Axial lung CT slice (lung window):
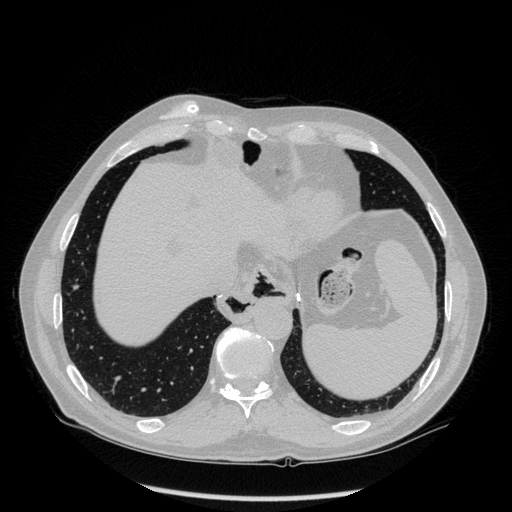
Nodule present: yes
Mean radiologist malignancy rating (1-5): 2.75